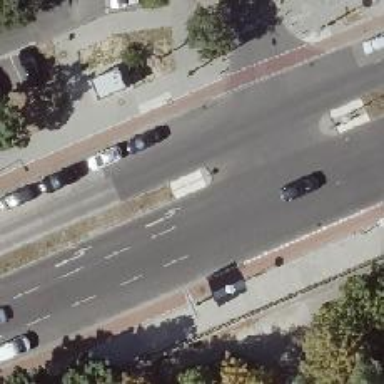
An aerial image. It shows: Footway that serves as traffic island.